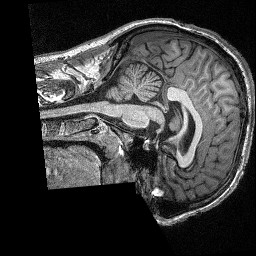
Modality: T1map
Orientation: sagittal